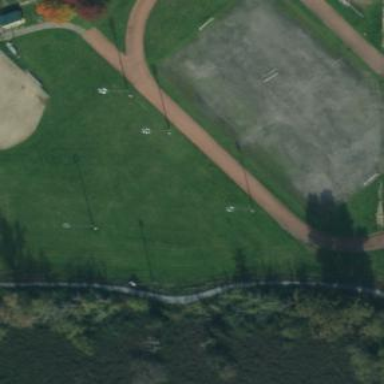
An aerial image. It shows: Soccer pitch for outdoor sports and leisure activities.